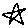
Label: star